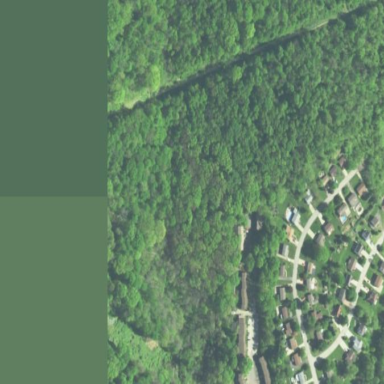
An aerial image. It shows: Mixed woodland with variety of leaf types and cycles.